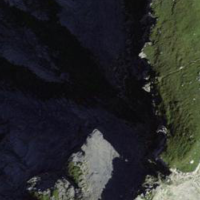
EUNIS habitat code: 48
Species observed at this site:
Saxifraga oppositifolia
Gentiana verna